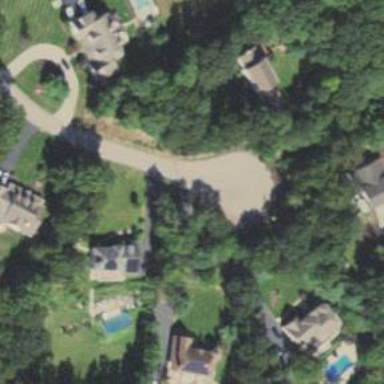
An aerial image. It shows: Driveway.